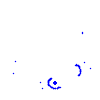
Particle: pion